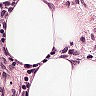
Metastatic tissue present: no